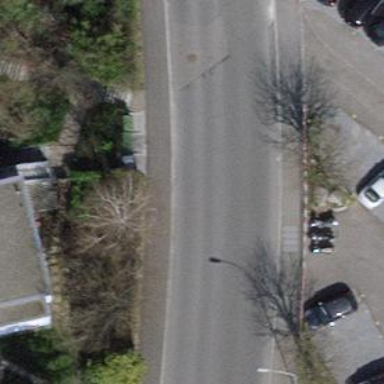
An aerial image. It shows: Tertiary road with asphalt surface. There is cycle lane on the left side of the road.